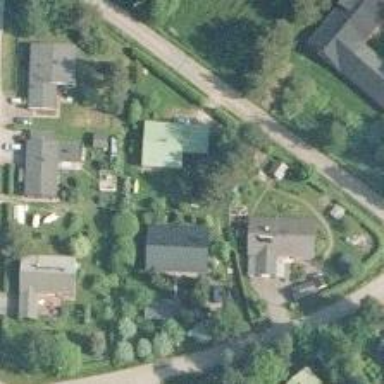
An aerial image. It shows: Residential area.